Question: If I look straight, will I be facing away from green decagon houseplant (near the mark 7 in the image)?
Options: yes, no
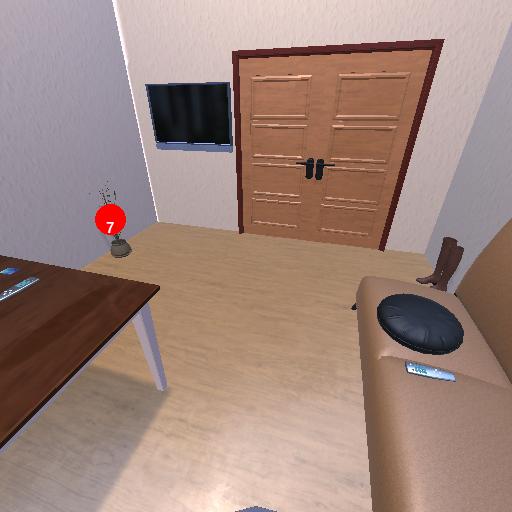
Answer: yes